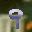
Label: 9